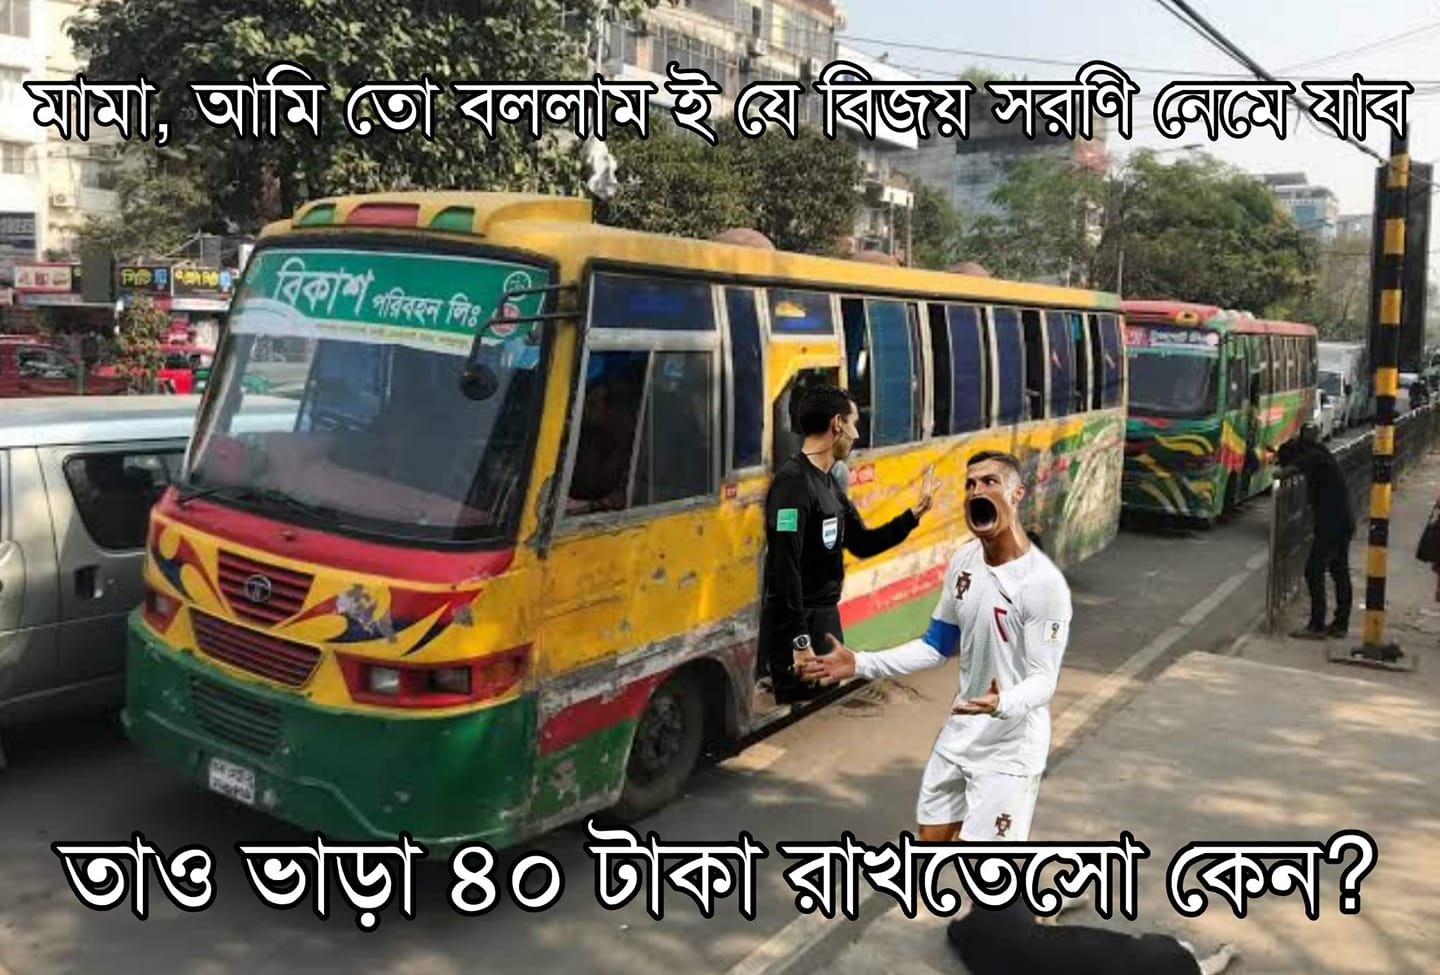
Caption: মামাা , আমি তো বললাম ই যে বিজয় সরণি নেমে যাব    তো ভাড়া ৪০ টাকা রাখতেসো কেন ?
Label: non-hate